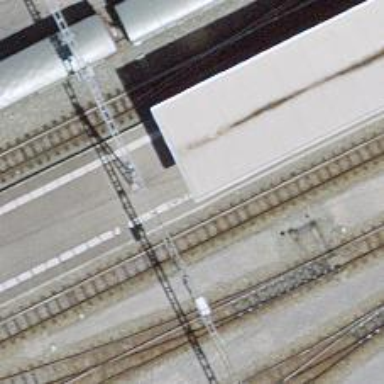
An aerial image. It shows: Platform edge at railway station.